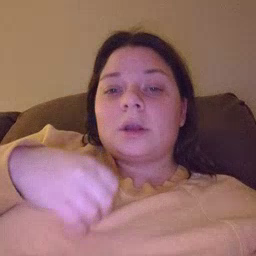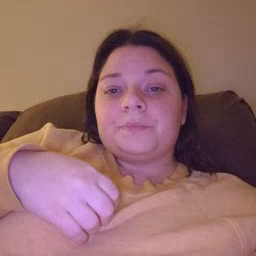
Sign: underwear